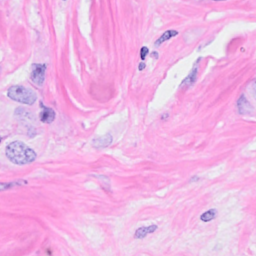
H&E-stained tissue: Breast